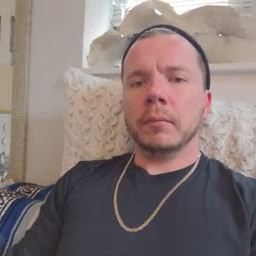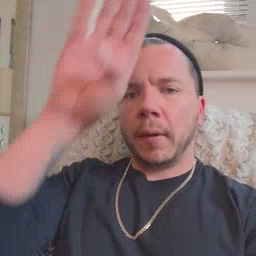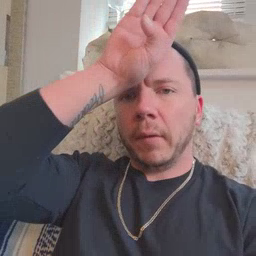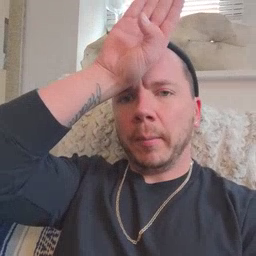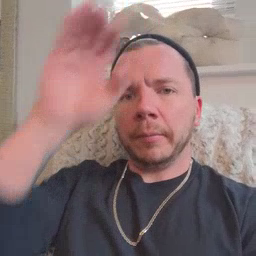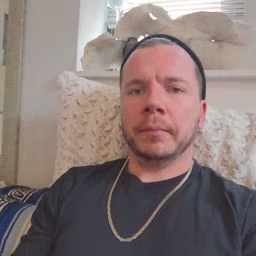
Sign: fireman